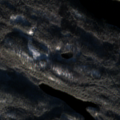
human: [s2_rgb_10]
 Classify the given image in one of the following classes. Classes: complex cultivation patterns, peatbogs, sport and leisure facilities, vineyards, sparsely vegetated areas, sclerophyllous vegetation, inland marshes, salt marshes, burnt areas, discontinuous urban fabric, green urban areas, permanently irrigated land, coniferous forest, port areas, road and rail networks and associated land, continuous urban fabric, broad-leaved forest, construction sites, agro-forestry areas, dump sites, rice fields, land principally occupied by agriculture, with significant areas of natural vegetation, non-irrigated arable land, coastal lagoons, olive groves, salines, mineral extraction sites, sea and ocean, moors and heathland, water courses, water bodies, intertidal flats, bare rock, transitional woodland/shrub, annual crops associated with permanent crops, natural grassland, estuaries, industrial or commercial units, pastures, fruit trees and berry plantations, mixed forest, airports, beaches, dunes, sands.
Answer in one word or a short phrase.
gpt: coniferous forest, mixed forest, transitional woodland/shrub, water bodies